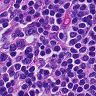
Metastatic tissue present: no